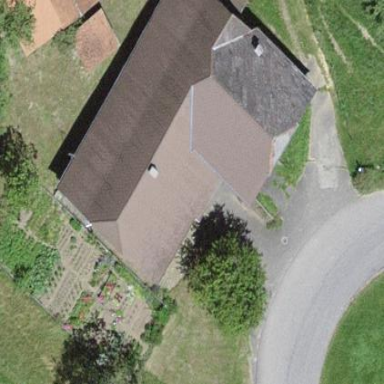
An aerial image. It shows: Farm building.